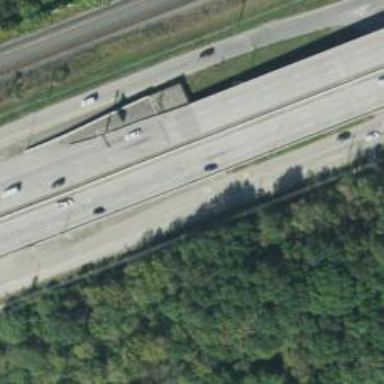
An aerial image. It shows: Trunk link highway.